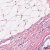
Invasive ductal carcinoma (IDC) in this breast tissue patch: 1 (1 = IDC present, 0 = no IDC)